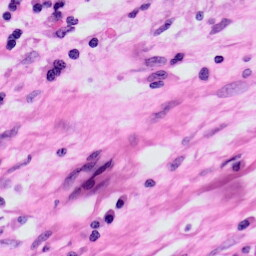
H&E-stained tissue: Skin